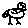
Label: bird